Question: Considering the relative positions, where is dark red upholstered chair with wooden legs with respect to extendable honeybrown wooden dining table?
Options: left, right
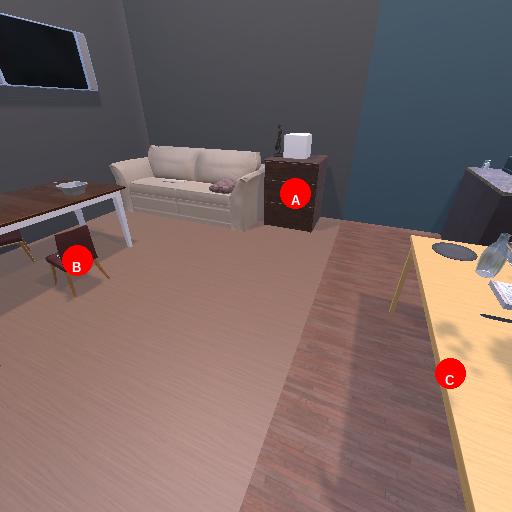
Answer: left